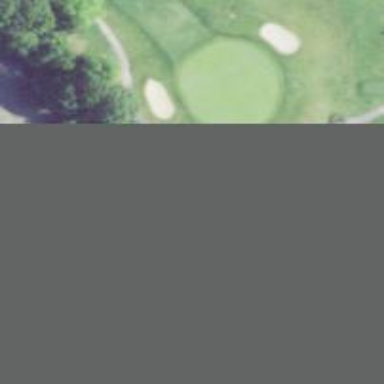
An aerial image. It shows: Golf path with asphalt surface.